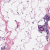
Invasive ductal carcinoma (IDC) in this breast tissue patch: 0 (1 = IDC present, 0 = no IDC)